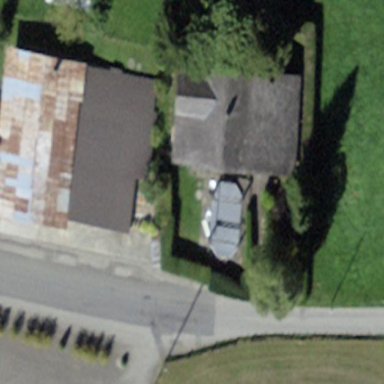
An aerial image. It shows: Shed.